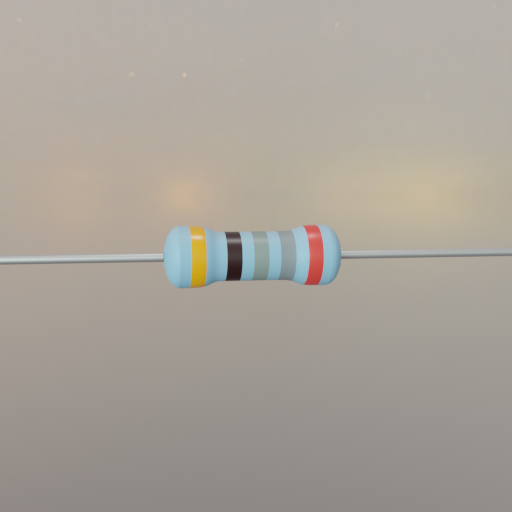
Resistor colour bands (in order): orange, black, gray, gray, red